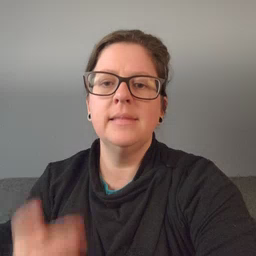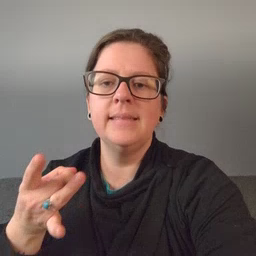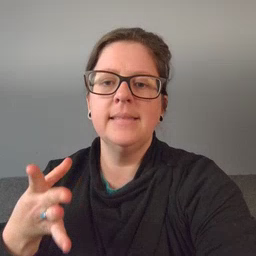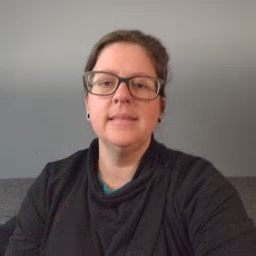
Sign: hate